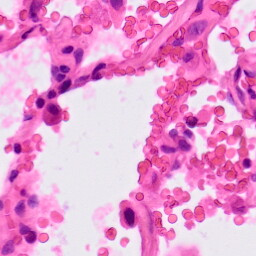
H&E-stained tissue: Lung